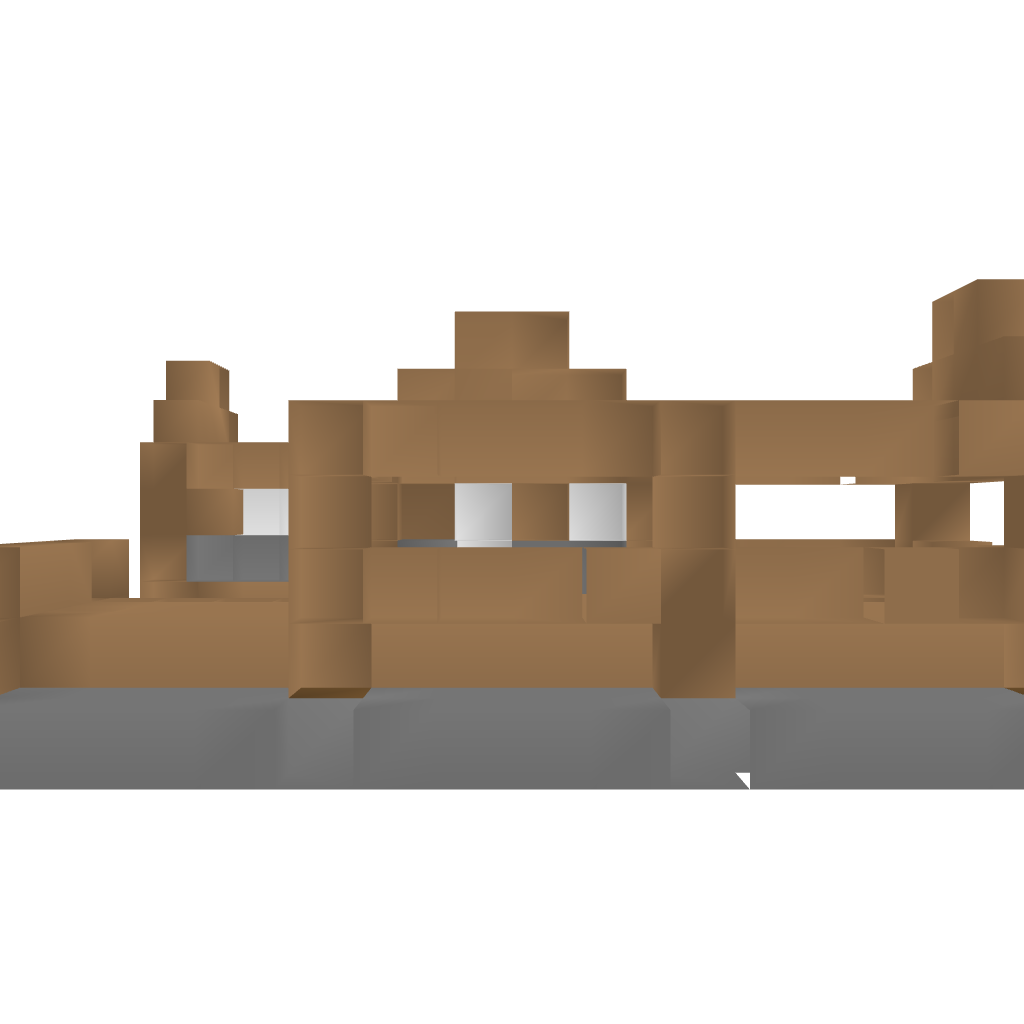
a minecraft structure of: Basic Dockhouse bad low quality